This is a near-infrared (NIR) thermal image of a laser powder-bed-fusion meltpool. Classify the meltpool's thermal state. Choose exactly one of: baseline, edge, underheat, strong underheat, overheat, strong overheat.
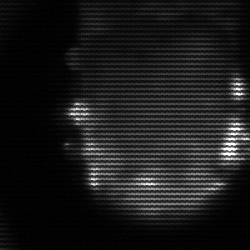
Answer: baseline